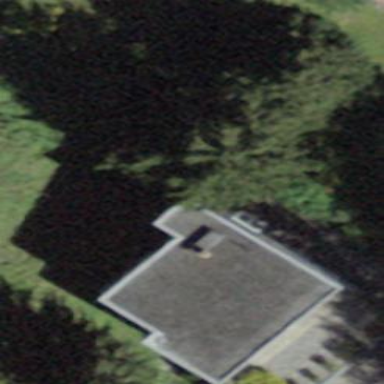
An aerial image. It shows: Building with flat roof.